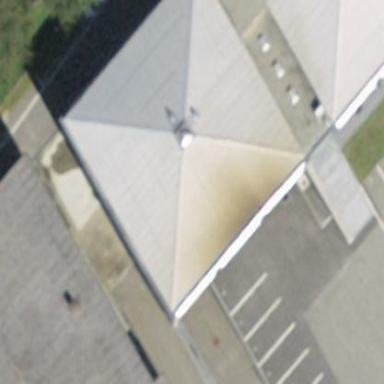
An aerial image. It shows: Industrial building.